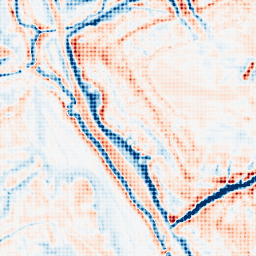
Category: edge_preserving
Decomposition family: bilateral
Decomposition parameters: d: 21
sigma_color: 75
sigma_space: 150
Upsampling method: sinc_blackman
Upsampling parameters: scale: 4
kernel_size: 4
Upsampling scale: 4